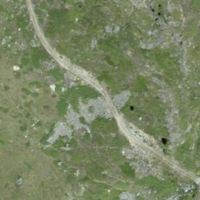
EUNIS habitat code: 26
Species observed at this site:
Lysandra coridon
Marmota marmota